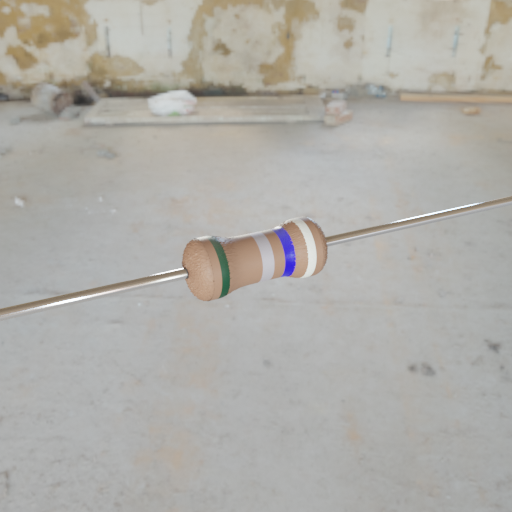
Resistor colour bands (in order): black, silver, blue, white